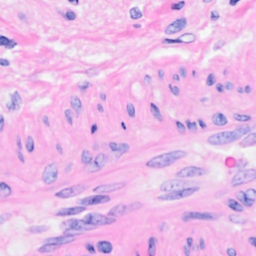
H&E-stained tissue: Breast